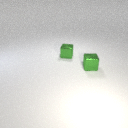
small green metal cube in front of small green metal cube